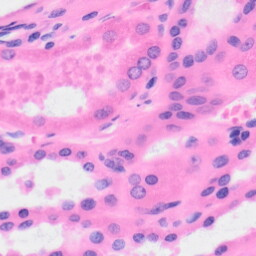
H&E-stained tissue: Kidney